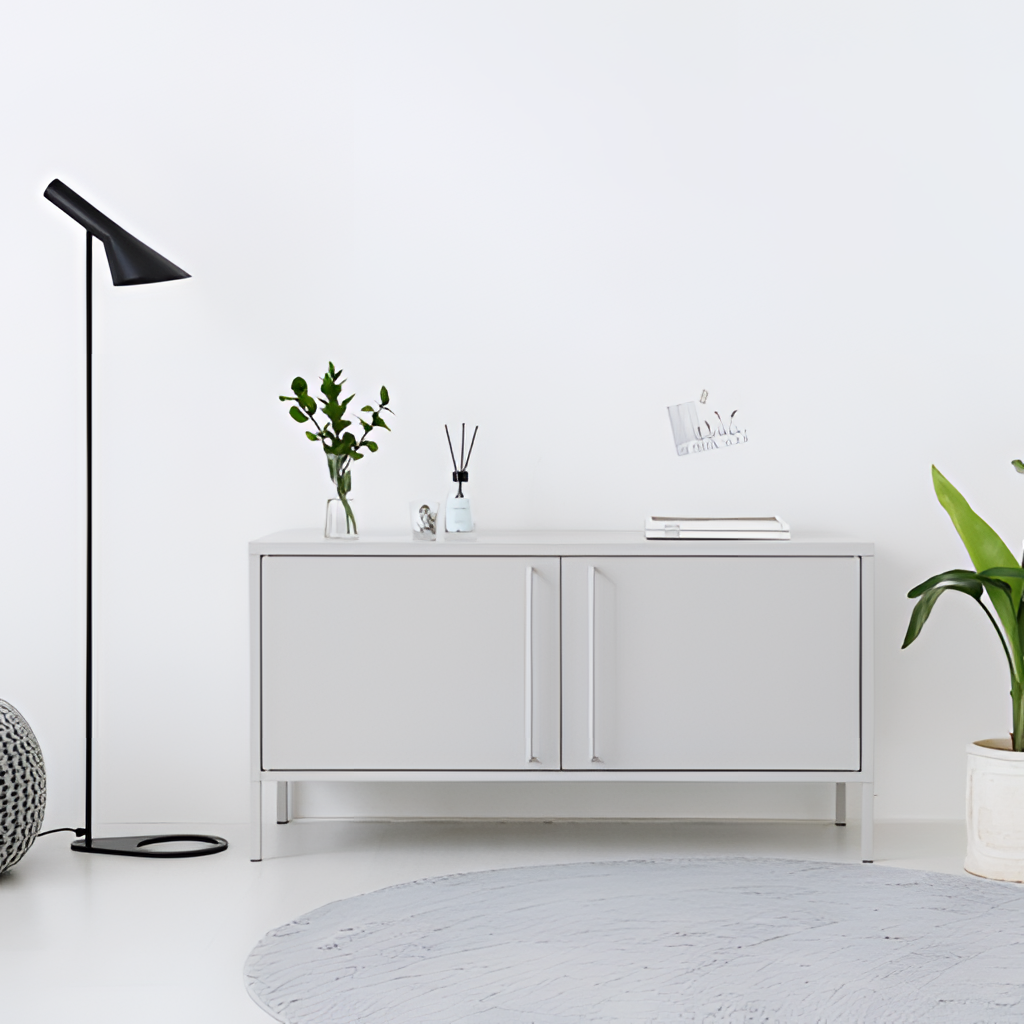
white wood cabinet, living room, modern, white tile flooring, with solid pattern, white paint wallpaper, with solid pattern